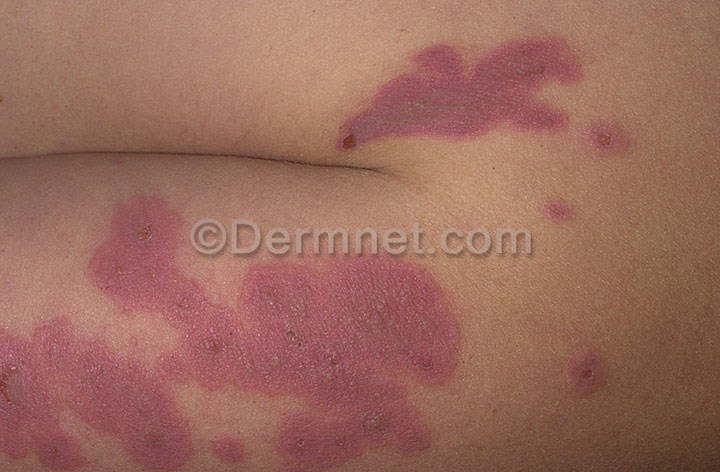
Disease: Vasculitis Photos